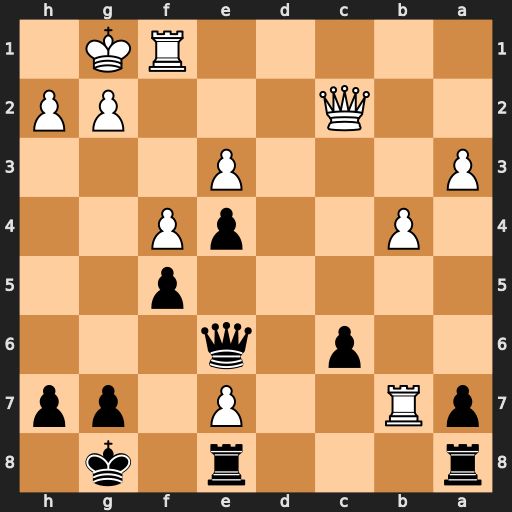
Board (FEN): r3r1k1/pR2P1pp/2p1q3/5p2/1P2pP2/P3P3/2Q3PP/5RK1
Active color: b
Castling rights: -
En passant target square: -
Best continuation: Qc8 Rxa7 Rxa7